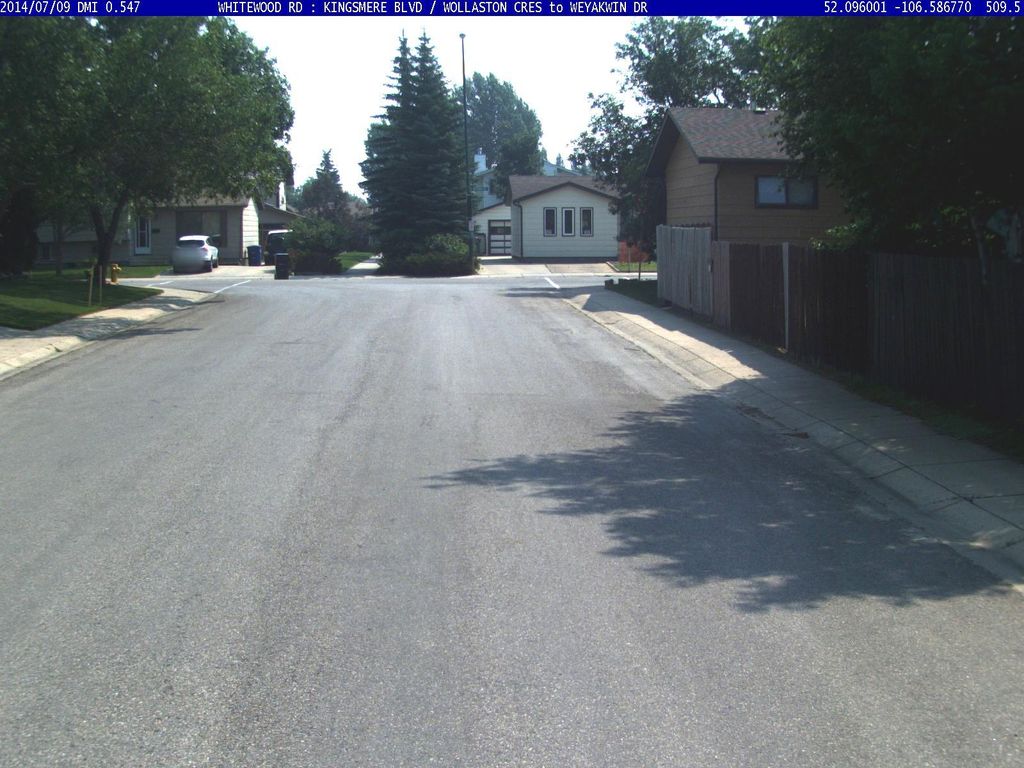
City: saskatoon